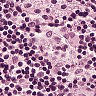
Metastatic tissue present: no